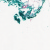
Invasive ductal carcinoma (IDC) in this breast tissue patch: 0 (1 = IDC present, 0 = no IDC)